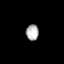
Tissue: prostate
Cell type: T cells
Senescence score: 0.2737
Nuclear area (px): 193
Mean DAPI intensity: 179.539